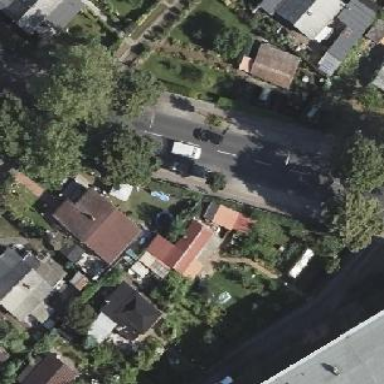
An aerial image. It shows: Plot in the allotments.